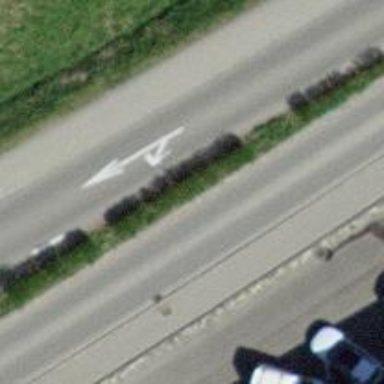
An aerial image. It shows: Asphalt road classified as primary highway.